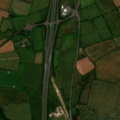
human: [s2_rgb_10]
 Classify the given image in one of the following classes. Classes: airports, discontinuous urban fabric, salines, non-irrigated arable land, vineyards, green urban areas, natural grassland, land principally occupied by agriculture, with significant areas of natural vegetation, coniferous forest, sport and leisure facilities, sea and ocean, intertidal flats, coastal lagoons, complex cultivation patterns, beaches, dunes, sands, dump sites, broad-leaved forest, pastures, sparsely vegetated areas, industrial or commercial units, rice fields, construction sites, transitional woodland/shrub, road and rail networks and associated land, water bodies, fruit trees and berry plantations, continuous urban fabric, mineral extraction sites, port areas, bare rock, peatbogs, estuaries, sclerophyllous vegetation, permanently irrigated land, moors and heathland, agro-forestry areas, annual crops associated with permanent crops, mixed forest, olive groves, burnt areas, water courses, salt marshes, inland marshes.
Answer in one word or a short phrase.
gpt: road and rail networks and associated land, non-irrigated arable land, pastures